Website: crate-barrel
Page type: newsletter-management
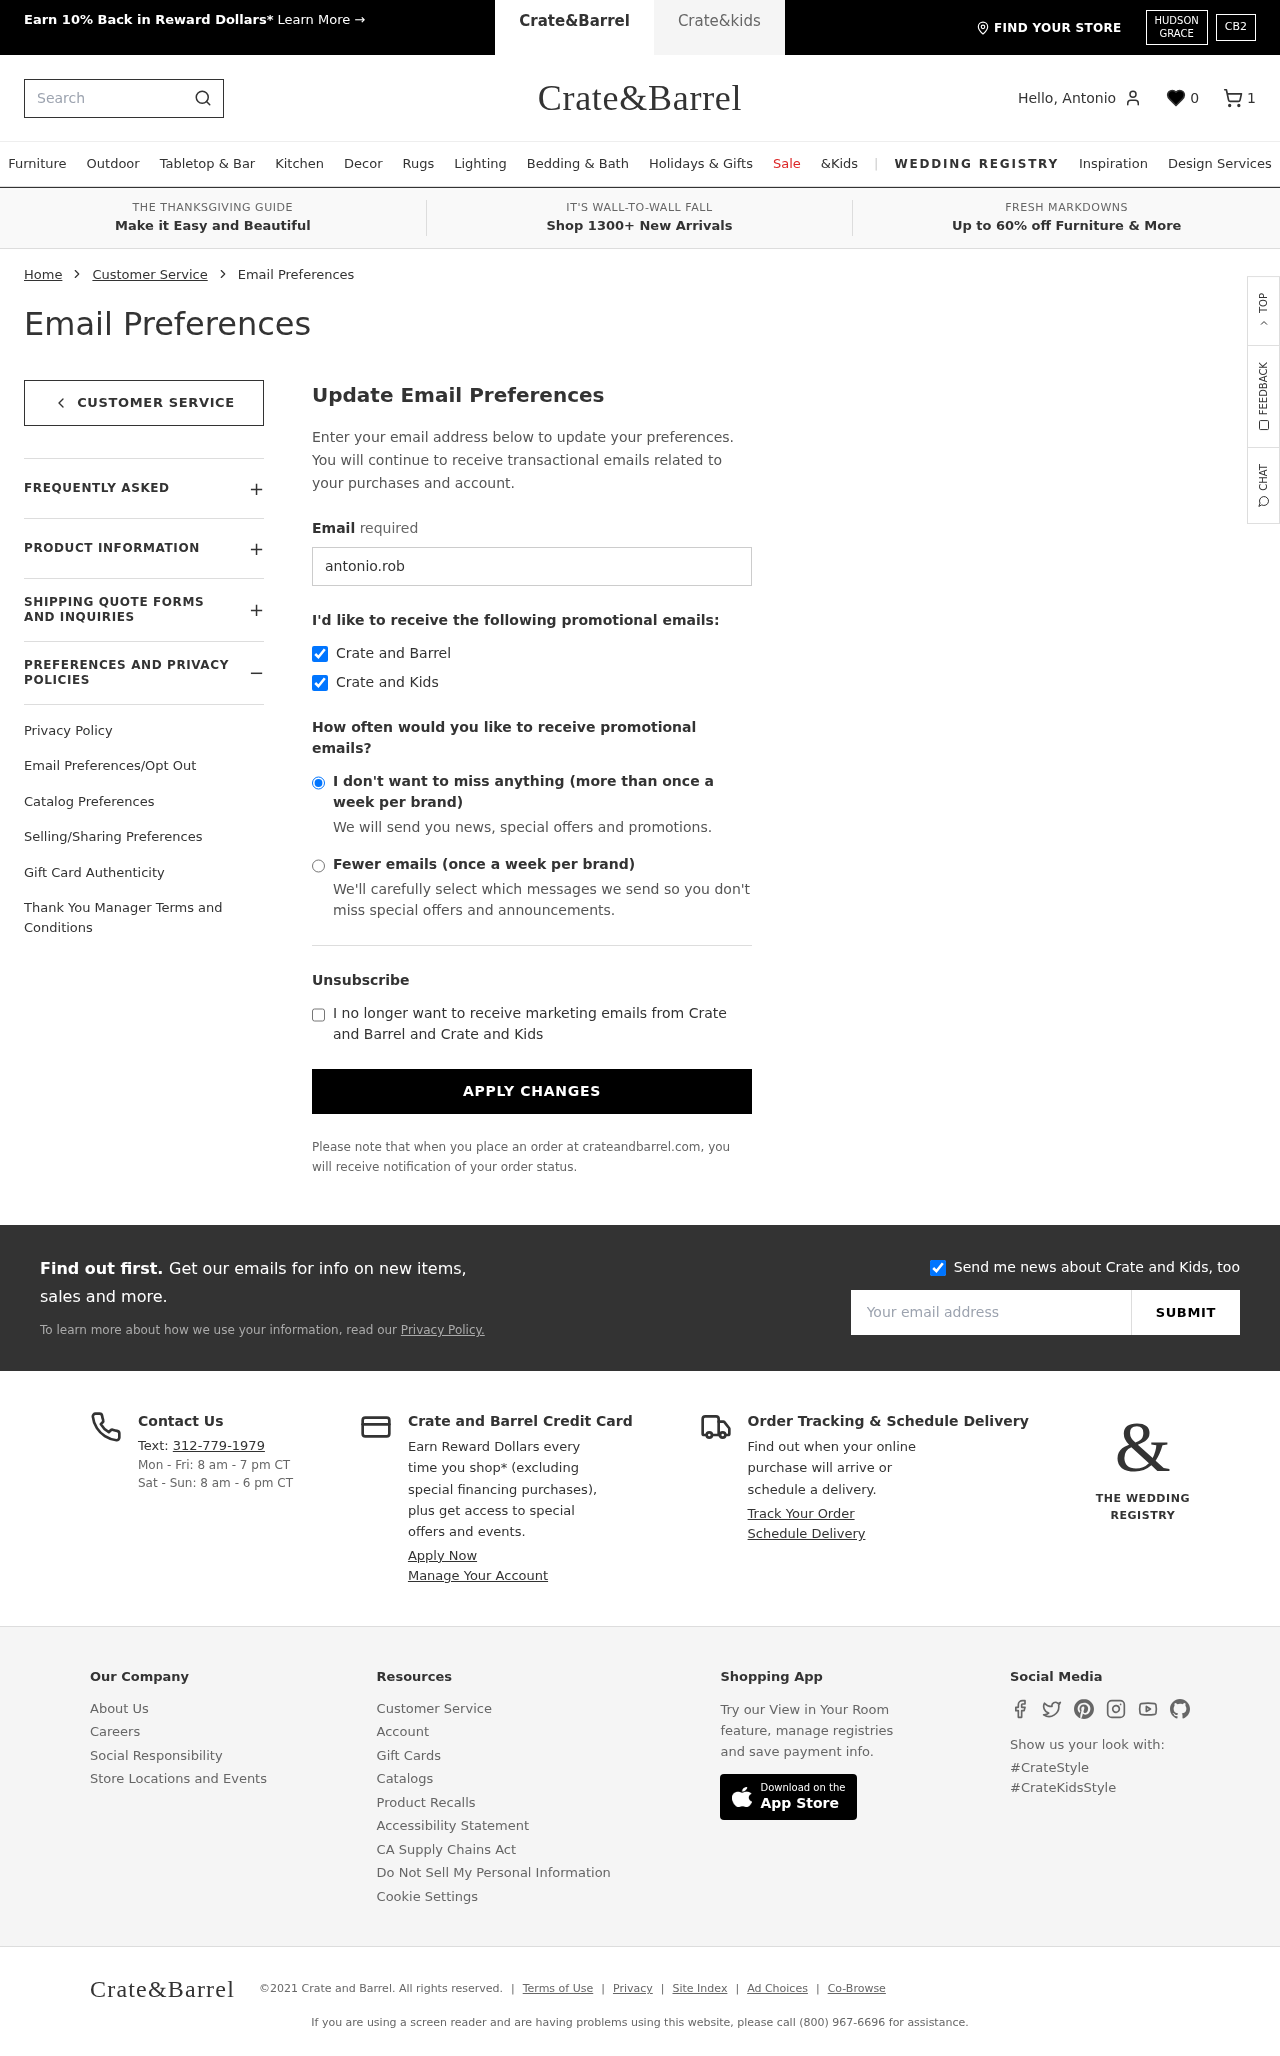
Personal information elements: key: PII_EMAIL
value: antonio.roberts@hotmail.com
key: PII_FIRSTNAME
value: Antonio
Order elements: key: ORDER_NUM_ITEMS
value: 1
Search elements: key: HEADER_SEARCH
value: Search
Other elements: key: FAVORITES_COUNT
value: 0